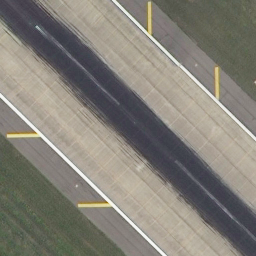
Label: runway